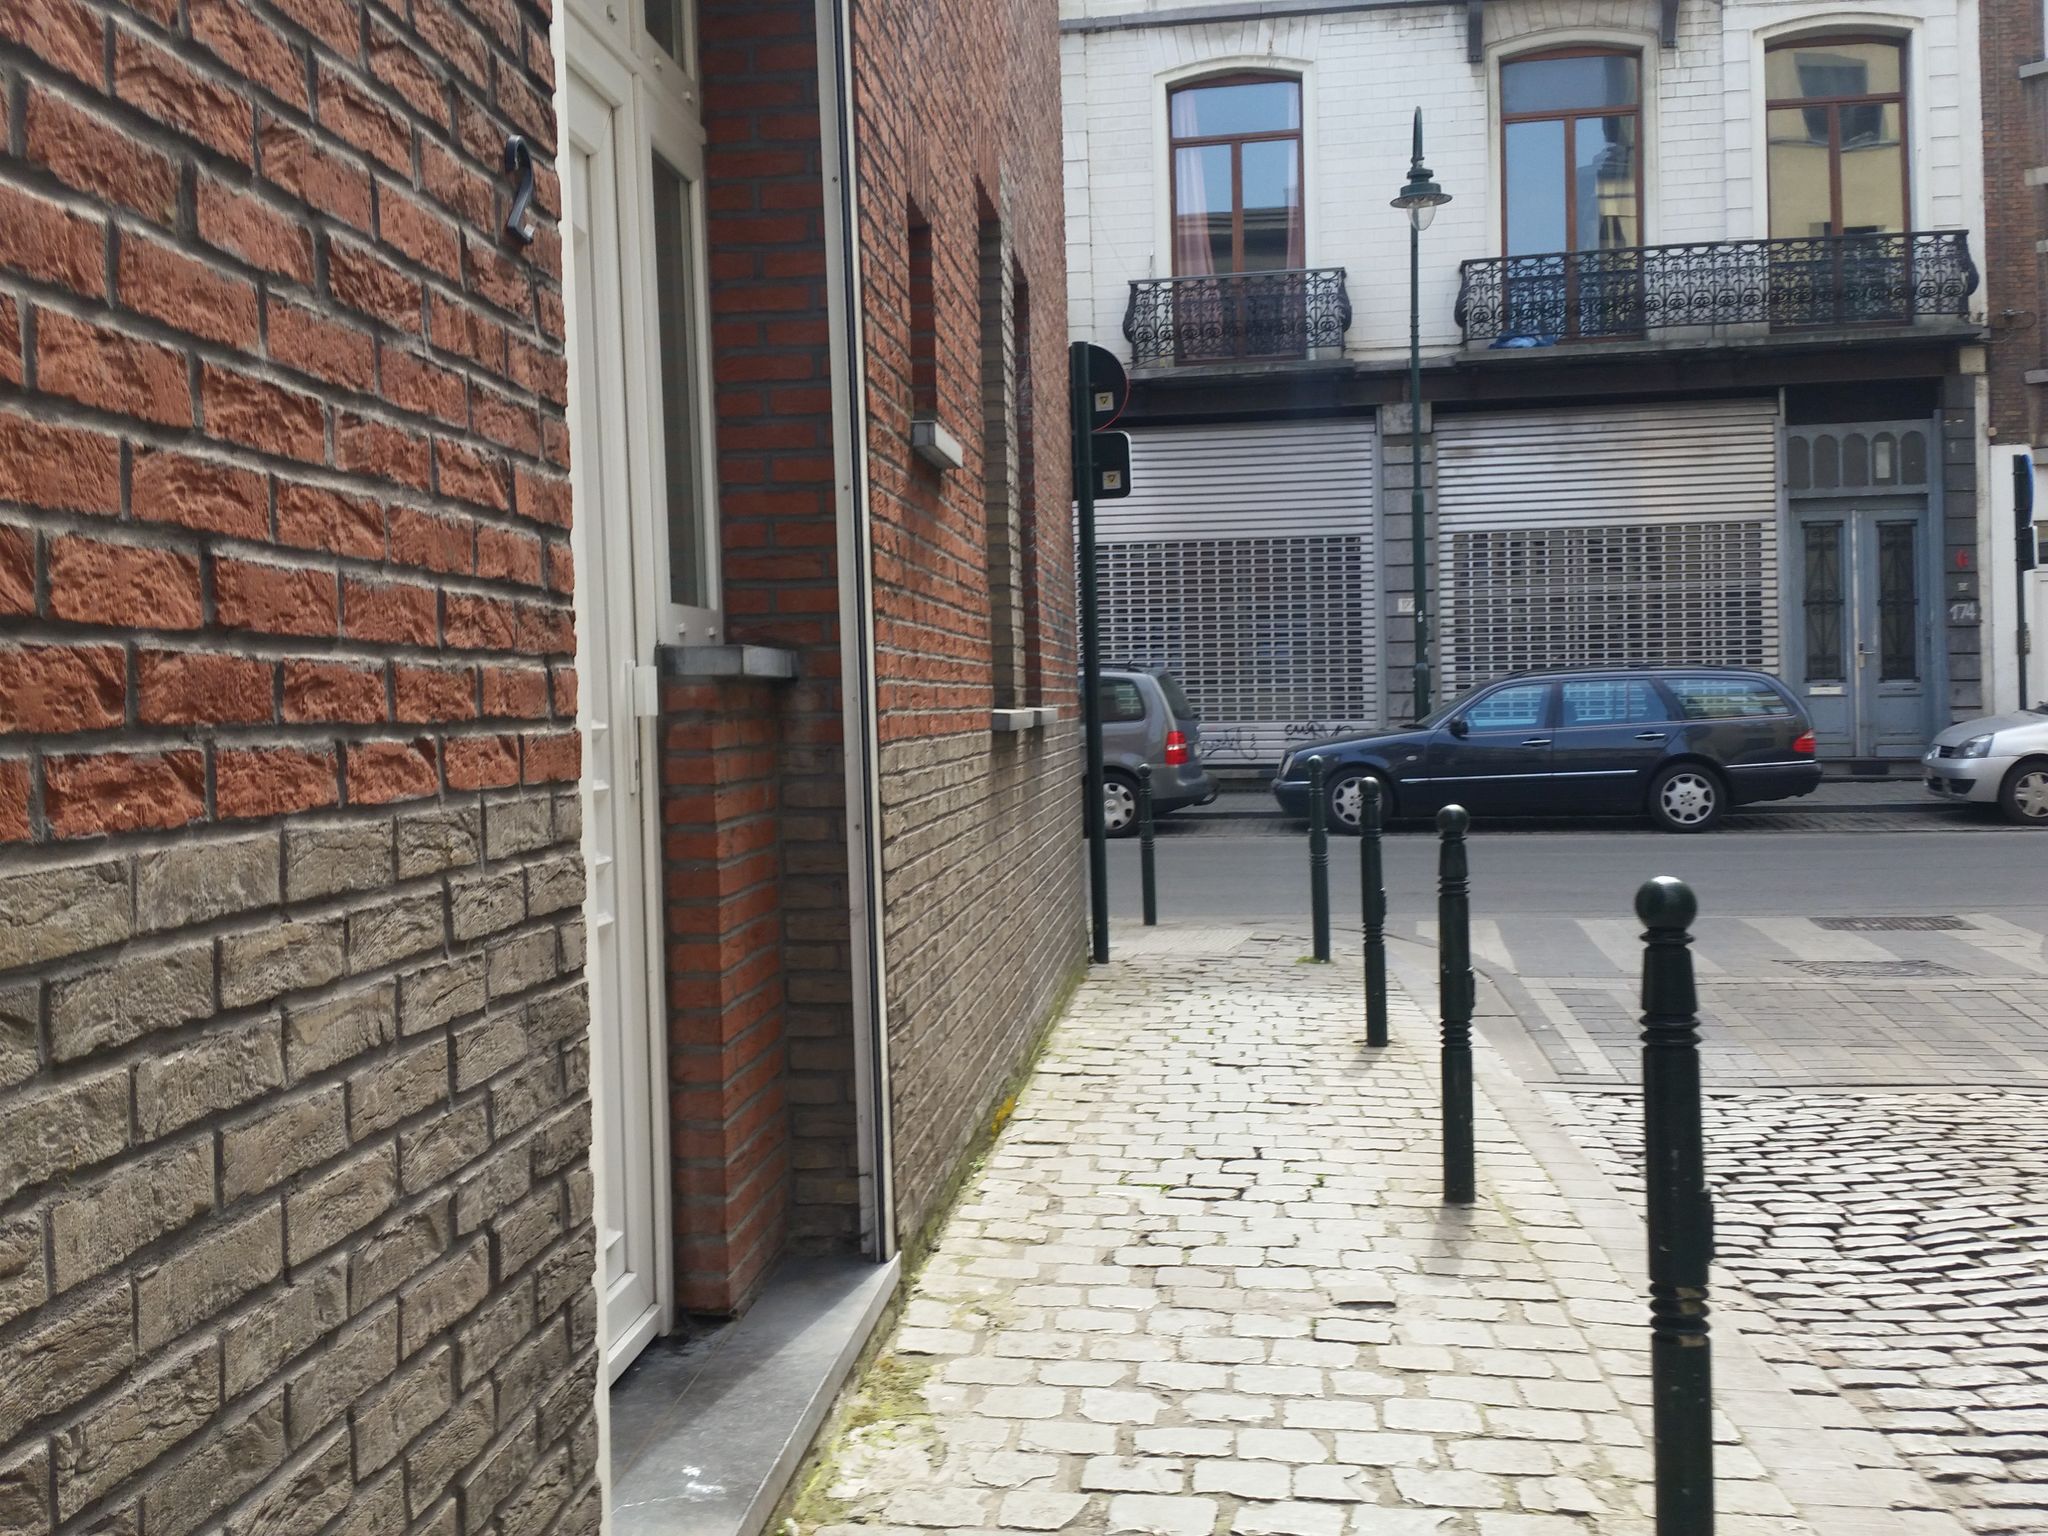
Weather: snowy
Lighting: day
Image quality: good
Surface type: walking surface
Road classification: pedestrian, living_street
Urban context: urban centre
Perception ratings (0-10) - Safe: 7.24, Lively: 6.19, Beautiful: 6.92, Boring: 5.31, Depressing: 2.6, Wealthy: 7.85